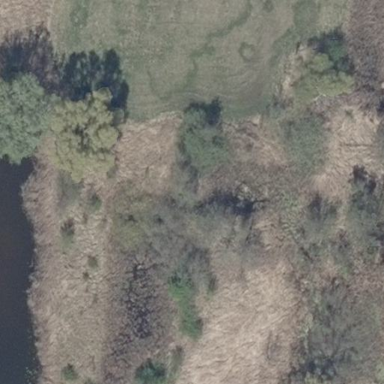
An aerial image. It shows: Marshy wetland area.